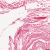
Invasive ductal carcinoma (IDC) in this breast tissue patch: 0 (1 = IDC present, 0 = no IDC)